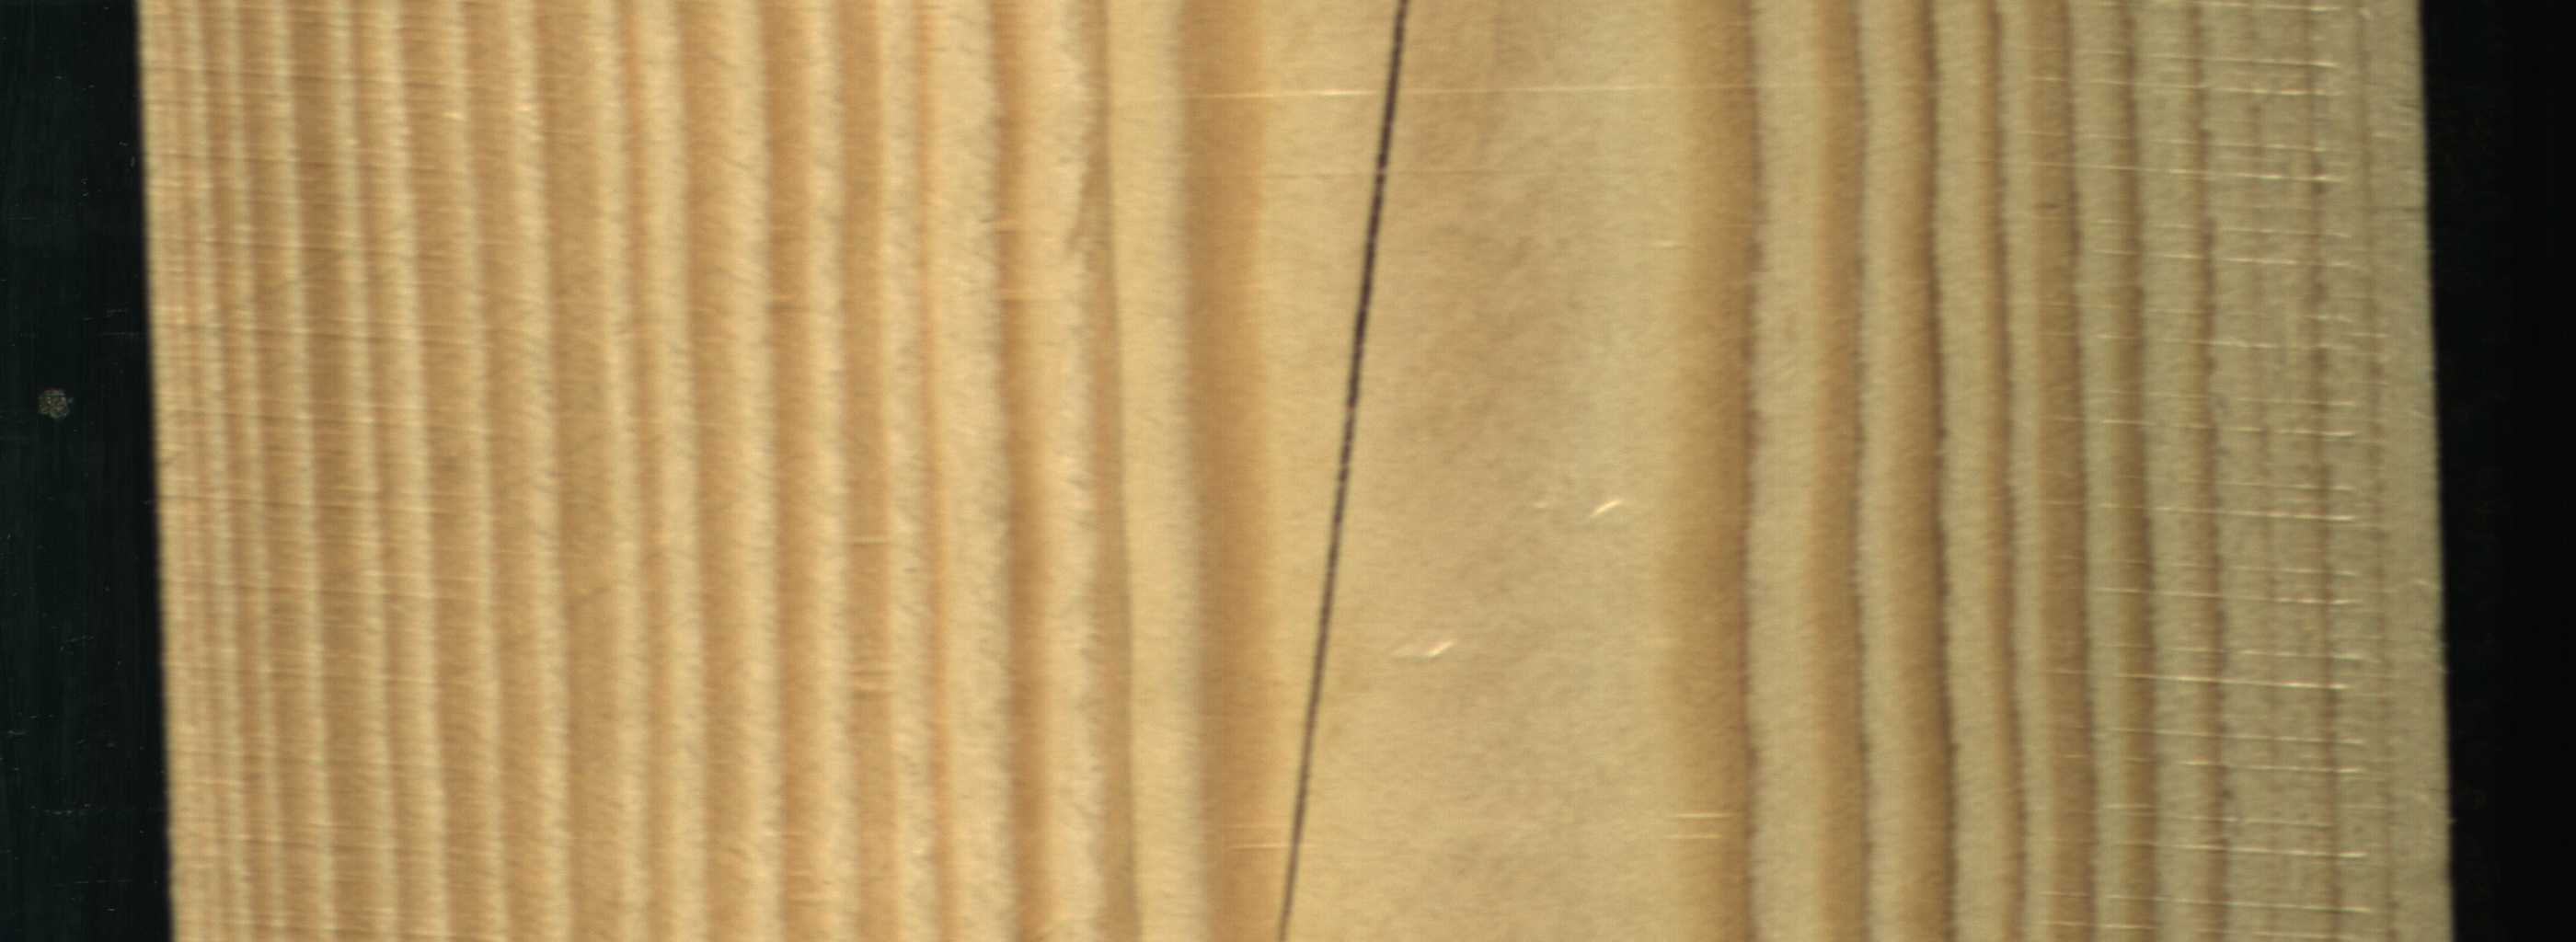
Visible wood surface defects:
Crack